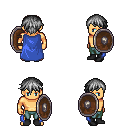
a pixel art fantasy rpg character, male body template, human, tanned skin, blue cape, teal pants, gray short bangs hairstyle, black shoes, shield, four views (front, back, left, right), 2x2 character sprite sheet, small pixel art, hard edges, no anti-aliasing